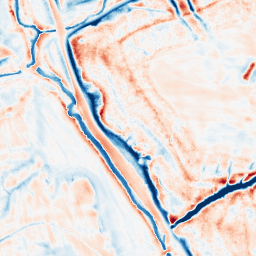
Category: edge_preserving
Decomposition family: bilateral
Decomposition parameters: d: 21
sigma_color: 75
sigma_space: 100
Upsampling method: bspline
Upsampling parameters: scale: 4
Upsampling scale: 4